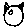
Label: cat